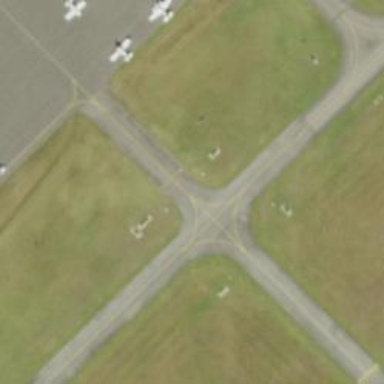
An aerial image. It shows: View of taxiway at the airport.